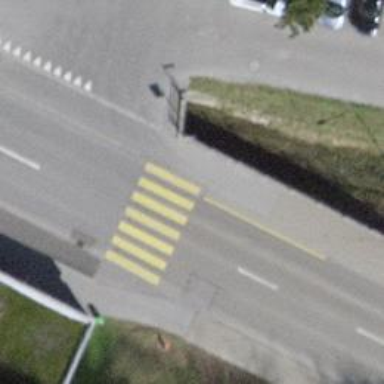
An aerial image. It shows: Marked crossing on the road.